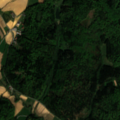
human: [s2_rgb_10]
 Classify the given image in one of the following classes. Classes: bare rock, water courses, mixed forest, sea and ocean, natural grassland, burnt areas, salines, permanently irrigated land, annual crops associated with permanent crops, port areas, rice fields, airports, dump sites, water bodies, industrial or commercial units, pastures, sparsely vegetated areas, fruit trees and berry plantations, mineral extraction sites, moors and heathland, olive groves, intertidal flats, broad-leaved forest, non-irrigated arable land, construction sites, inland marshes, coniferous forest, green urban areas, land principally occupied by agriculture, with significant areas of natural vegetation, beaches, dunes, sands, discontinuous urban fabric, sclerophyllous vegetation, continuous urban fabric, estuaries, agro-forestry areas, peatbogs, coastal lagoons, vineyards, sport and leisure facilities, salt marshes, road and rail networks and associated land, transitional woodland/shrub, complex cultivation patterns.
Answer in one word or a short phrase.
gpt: non-irrigated arable land, complex cultivation patterns, broad-leaved forest